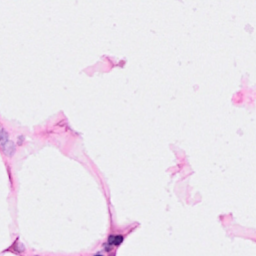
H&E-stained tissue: Breast